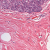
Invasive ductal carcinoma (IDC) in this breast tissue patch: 0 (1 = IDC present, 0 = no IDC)